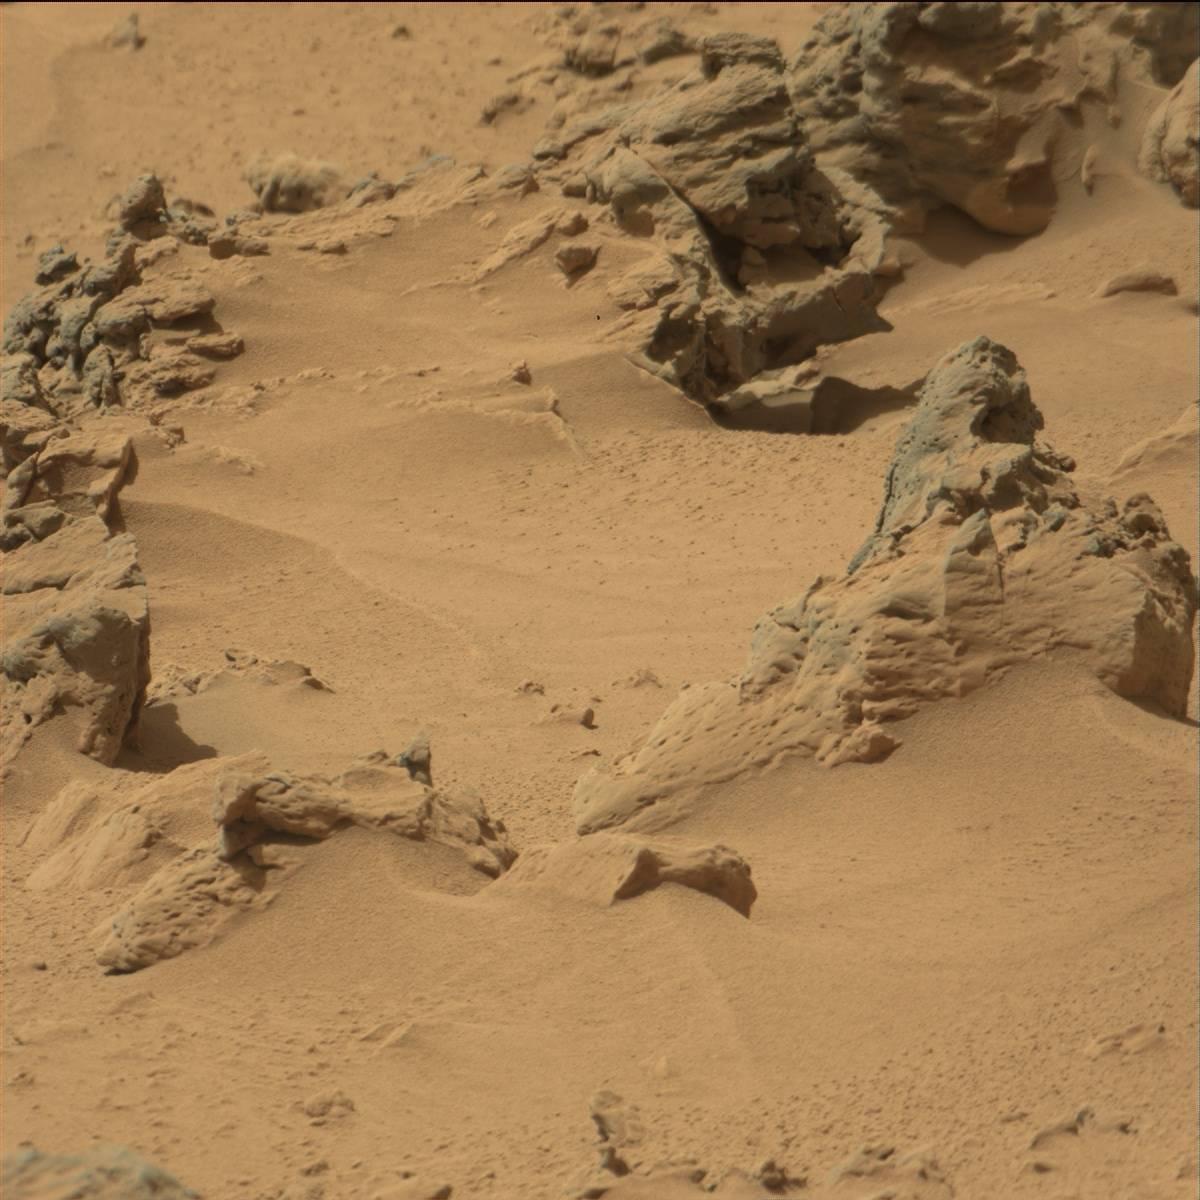
Terrain classes present: Bedrock, Sand / Soil